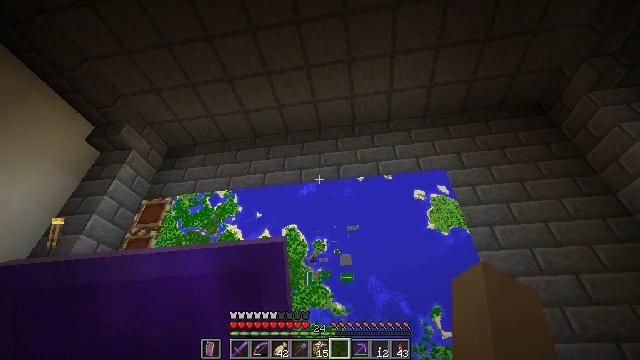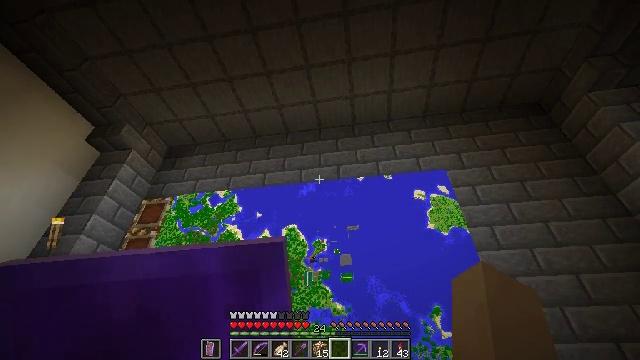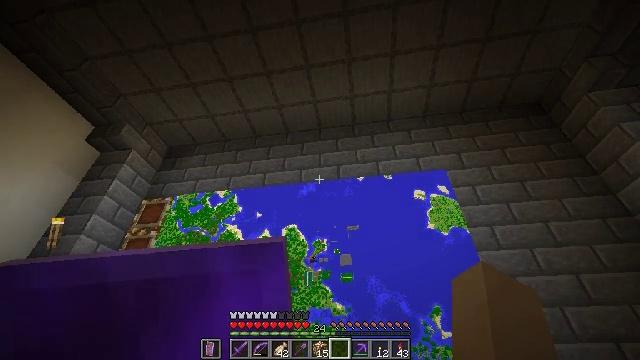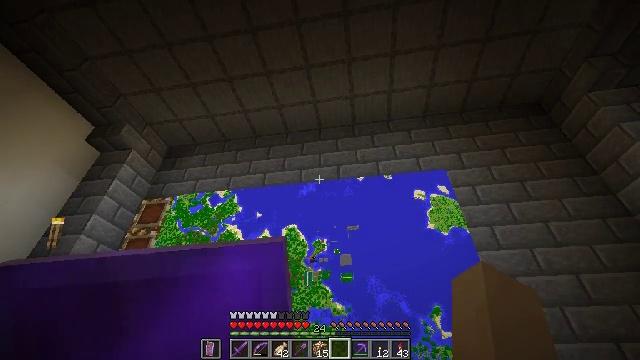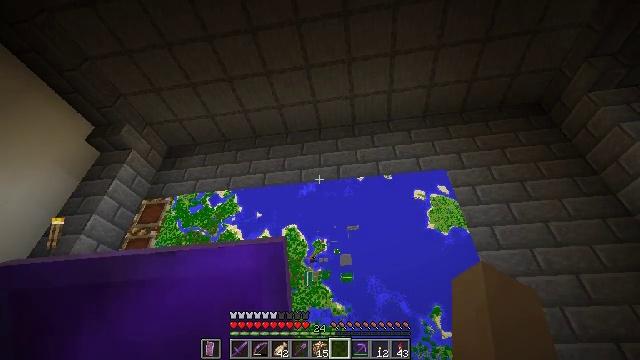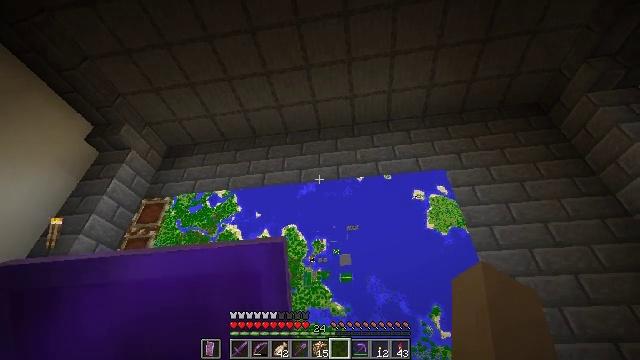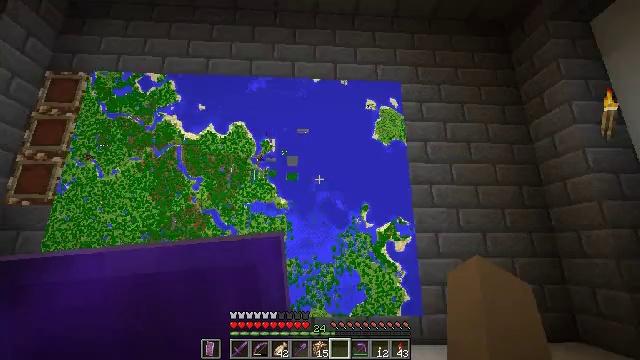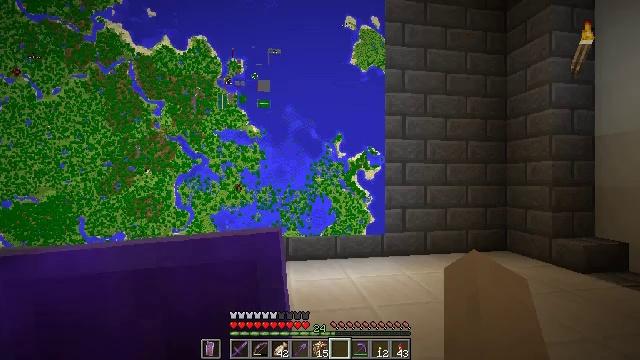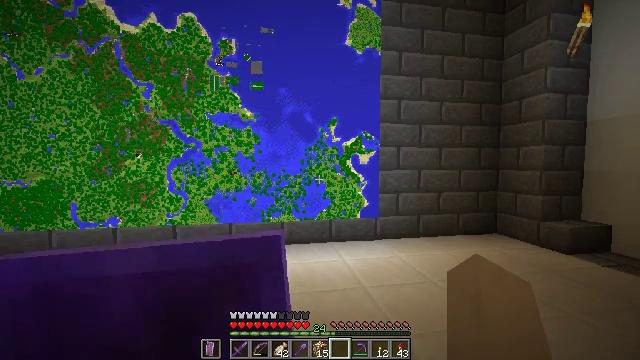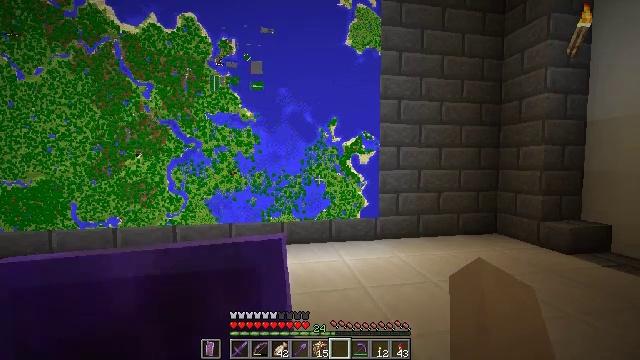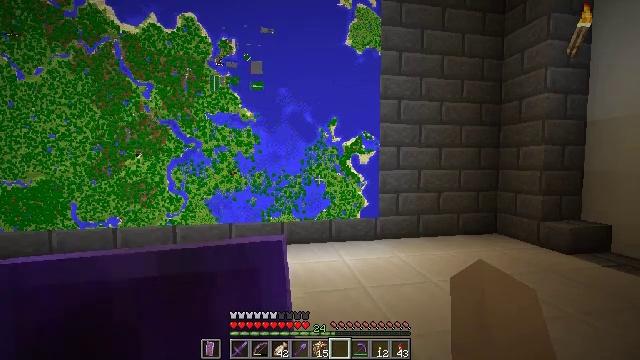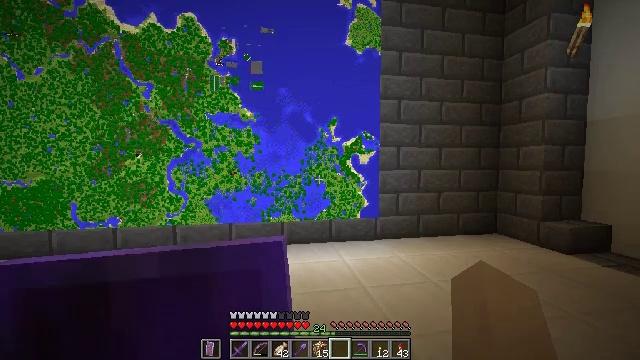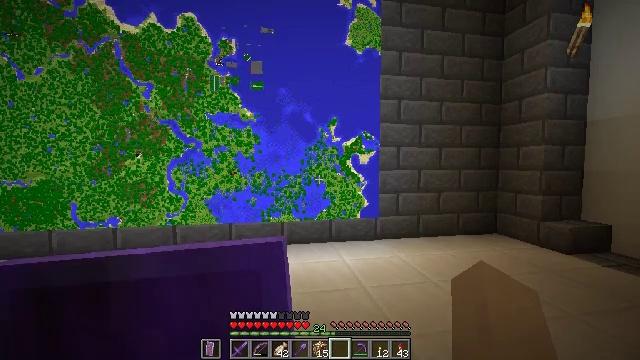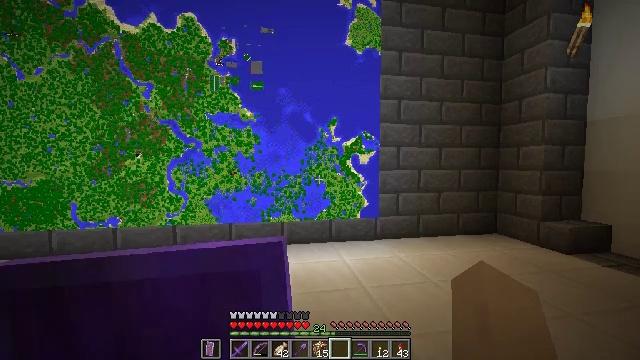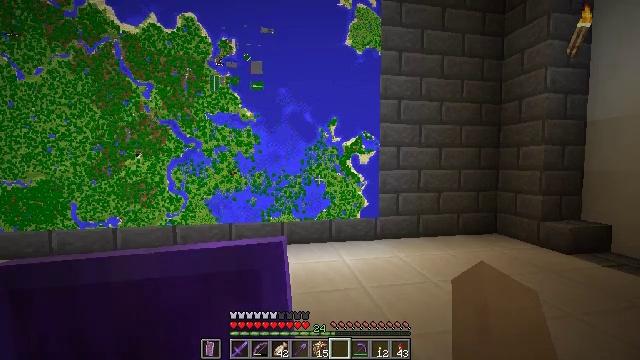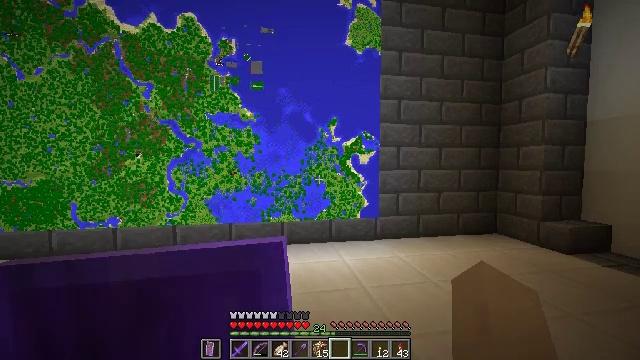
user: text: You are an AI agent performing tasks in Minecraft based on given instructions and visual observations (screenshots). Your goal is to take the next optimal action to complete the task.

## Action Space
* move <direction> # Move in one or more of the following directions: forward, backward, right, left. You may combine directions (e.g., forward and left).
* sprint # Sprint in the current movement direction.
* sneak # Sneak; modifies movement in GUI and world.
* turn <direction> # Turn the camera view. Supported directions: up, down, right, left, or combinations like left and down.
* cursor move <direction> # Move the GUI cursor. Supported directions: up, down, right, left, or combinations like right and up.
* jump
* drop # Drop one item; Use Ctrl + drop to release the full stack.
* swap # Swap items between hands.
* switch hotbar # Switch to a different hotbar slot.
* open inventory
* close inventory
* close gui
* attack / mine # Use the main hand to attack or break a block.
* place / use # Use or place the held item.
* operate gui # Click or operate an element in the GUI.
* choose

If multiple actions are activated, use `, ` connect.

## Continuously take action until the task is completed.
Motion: motion action
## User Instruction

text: Craft a smooth stone.
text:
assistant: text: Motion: no_op
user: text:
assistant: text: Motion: no_op
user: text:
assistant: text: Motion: no_op
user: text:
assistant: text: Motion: no_op
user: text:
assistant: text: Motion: no_op
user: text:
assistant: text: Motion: turn right and down
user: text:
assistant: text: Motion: turn right and down
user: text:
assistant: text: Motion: turn right and down
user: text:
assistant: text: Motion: no_op
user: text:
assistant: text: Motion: no_op
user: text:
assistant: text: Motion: no_op
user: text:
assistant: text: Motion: no_op
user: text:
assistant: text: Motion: no_op
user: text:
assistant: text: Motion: no_op
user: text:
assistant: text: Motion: no_op
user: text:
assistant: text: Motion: no_op
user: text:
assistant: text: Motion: no_op
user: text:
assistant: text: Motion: no_op
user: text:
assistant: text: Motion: no_op
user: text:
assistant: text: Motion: no_op
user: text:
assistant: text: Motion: no_op
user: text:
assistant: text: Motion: no_op
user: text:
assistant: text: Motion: no_op
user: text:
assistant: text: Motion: move right
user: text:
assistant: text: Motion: move right
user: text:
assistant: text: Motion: move right
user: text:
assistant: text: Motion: move right
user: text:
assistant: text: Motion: move right
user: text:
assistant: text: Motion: move right
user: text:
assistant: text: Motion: move right